Interaction volume radius: 5 \u00c5
Interaction volume height: 15 \u00c5
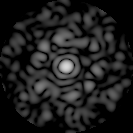
Disorder parameter: 0.8388